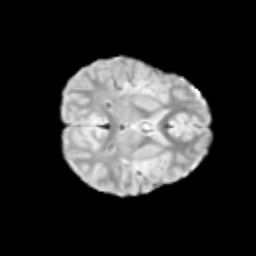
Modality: T2w
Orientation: axial
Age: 10
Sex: male
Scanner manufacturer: siemens
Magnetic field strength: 3 T
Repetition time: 3.8 s
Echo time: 0.07 s